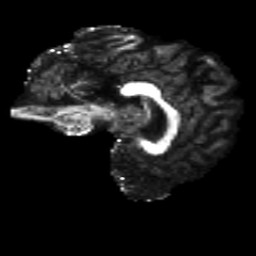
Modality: FA
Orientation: sagittal
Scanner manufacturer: siemens
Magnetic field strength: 3 T
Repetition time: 4.16 s
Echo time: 0.0806 s